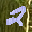
Label: 2